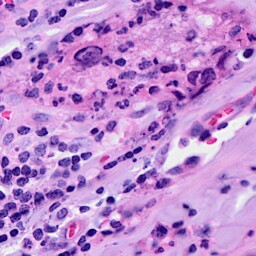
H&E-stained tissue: Breast